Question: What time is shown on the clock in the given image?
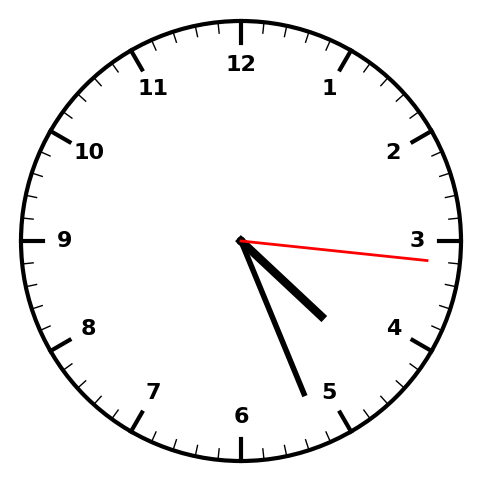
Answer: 04:26:16